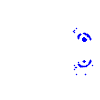
Particle: pion